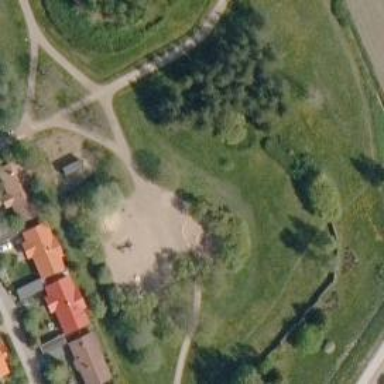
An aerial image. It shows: Playground with springy equipment.